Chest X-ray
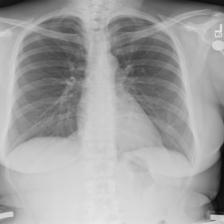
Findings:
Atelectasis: negative
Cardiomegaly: negative
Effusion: negative
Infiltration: negative
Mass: negative
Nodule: negative
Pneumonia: negative
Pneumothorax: negative
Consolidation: negative
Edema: negative
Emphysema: negative
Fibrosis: negative
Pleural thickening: negative
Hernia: negative